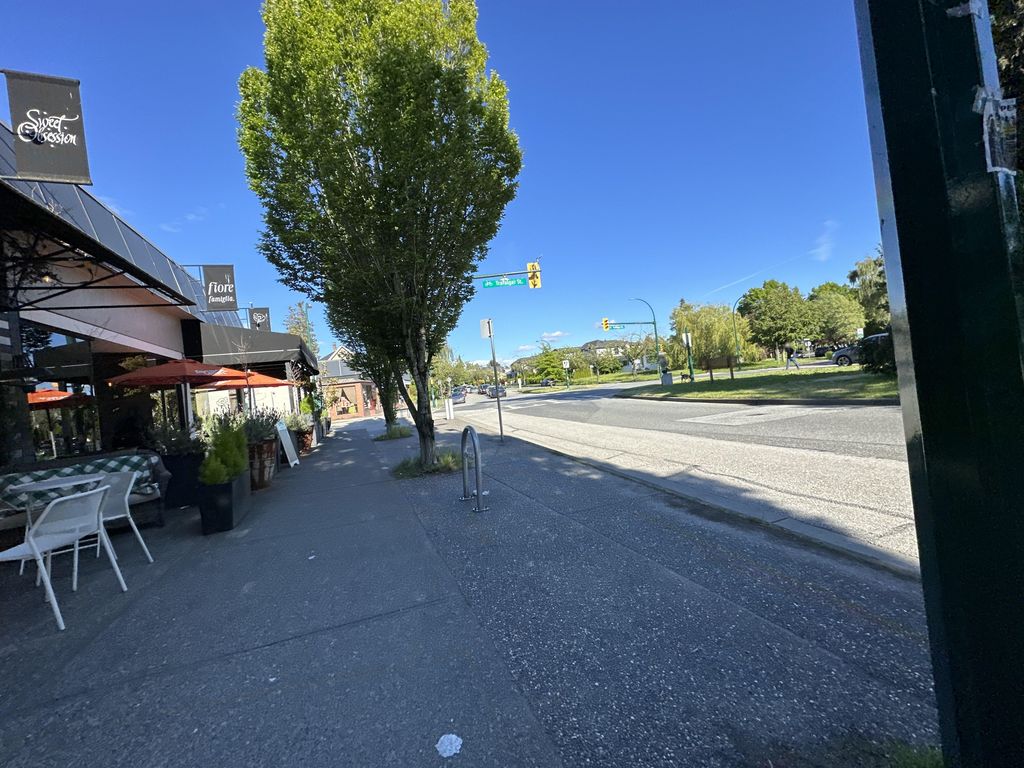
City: vancouver